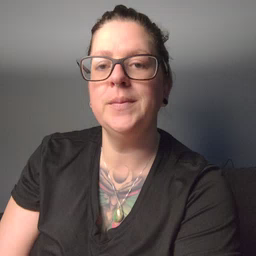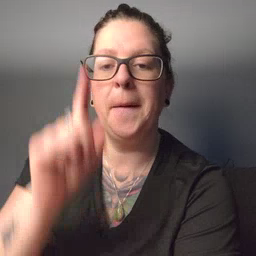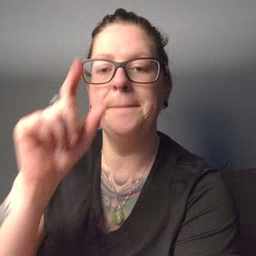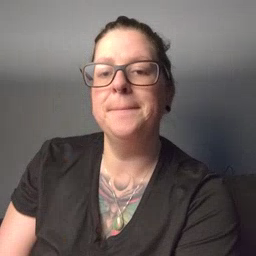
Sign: up